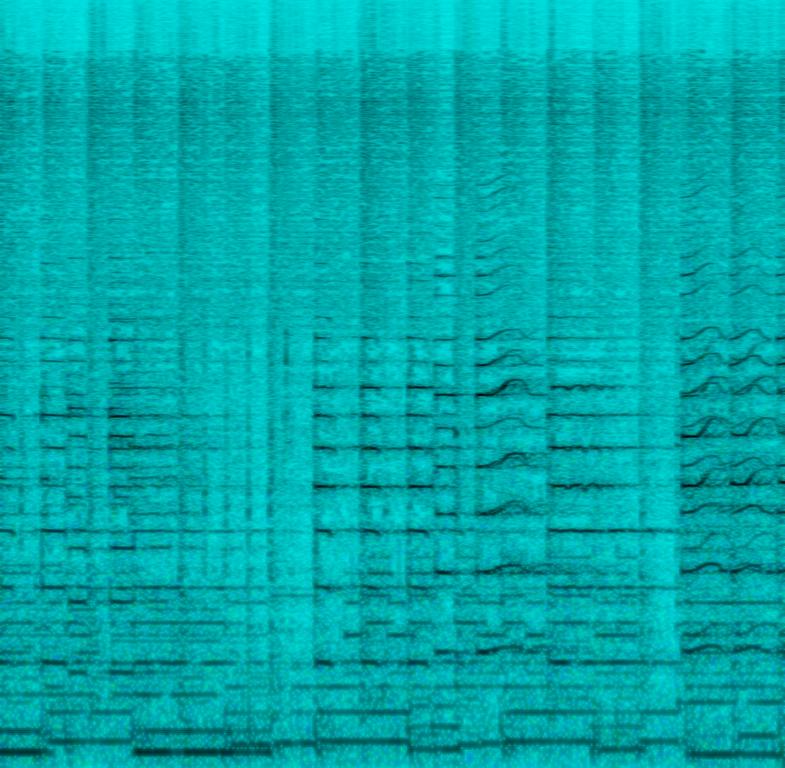
The song is an instrumental. The song is medium tempo with a groovy bass line, rock drumming, tambourine percussion, guitar rhythm and guitar lead. The song is adventurous and emotional. The song is classic rock and has a poor audio quality.